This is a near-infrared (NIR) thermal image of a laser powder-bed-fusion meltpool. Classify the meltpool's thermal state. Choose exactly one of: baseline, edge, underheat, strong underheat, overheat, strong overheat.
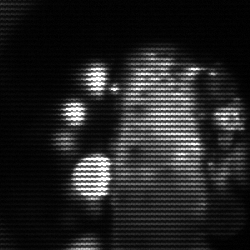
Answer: strong underheat